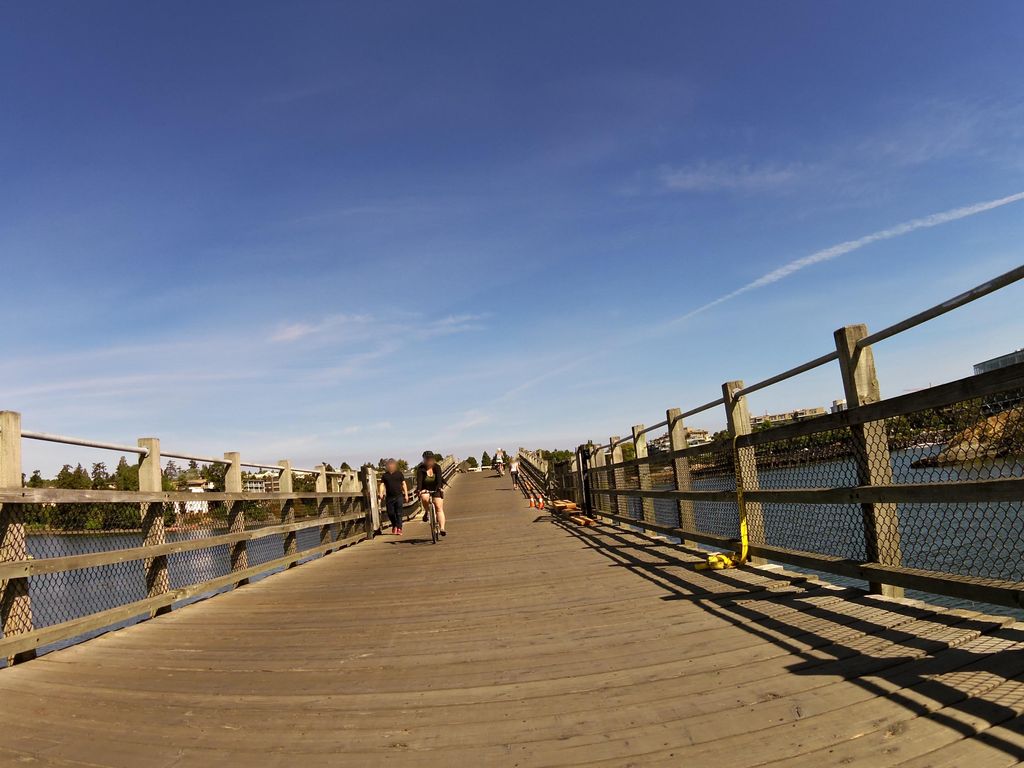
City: victoria